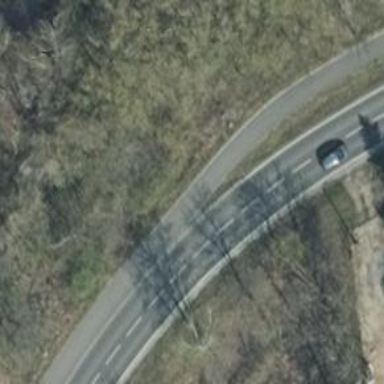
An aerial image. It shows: Secondary road with asphalt surface.